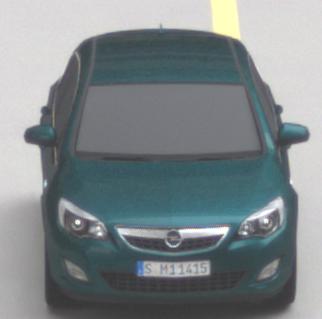
Make: Opel
Model: Astra 1.4 ecoFlex
Detailed model: Astra (J)
Model produced from: 2009/12
Model produced until: 2010/12
Doors: 5
Color: blue
Road condition: dry road
Daytime: midday
Contrast: low contrast